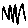
Label: zigzag